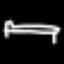
Label: bed